Question: I'm trying to layout some html '<div>' elements to be like in the picture:

Problem here is . Setting it a fixed value or a percentage it will either leave empty space at the bottom or will bypass html height.
I tried setting it to 90% (10% is for #title) but it is not accurate deppending on client height;
What I have so far is this:
'''
body, html{ height: 100%; margin: 0px}
#container{ height: 90%; overflow: scroll;}
'''
Considering , is it possible to use css to fit '#title' and '#container' inside the html?
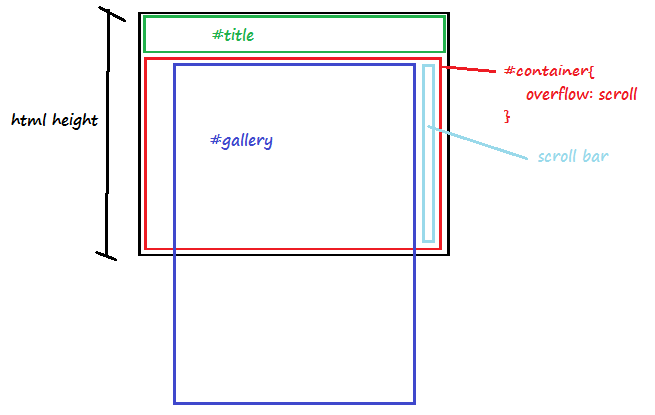
Answer: Two options, 'flex' display or the CSS 'calc' operator.
You could probably more easily solve this if you know what your header is going to be in any given circumstance. In that case, you use 'calc' like so:
'''
header {
height: 190px; /* Or whatever you'd like it to be */
}
.container {
height: calc(100% - 190px); /* Where 190px is whatever height the header is set to */
overflow: auto; /* Or scroll, if you want the scrollbar always visible */
}
'''
In the less ideal case, you need to use 'flex' for a flexbox display.
That would look something like this:
'''
body {
display: flex;
flex-direction: column;
flex-wrap: nowrap;
}
header {
height: 10%; /* Or whatever */
flex: none;
}
.container {
align-self: flex-end;
flex: 1 0 100%;
}
'''
Let's walk through that one. It's missing most of the vendor-specific stuff you need if you want broader support, but 'flex' displays are supported in almost all major browsers now.
we set 'body' to have 'display: flex' which informs the browser that this is a 'flex' layout. We also set the 'flex-direction' and 'flex-wrap'. These properties should be fairly self-explanatory.
we set the header to a fixed display. We do that via 'height: 10%' but the value could be whatever you want. The 'flex: none' tells the browser this element is immutable in context of the 'flex'. If you think of the display as a river, this is a stone sitting in the middle of it.
we set the container to align itself at the bottom of the page using 'align-self: flex-end'. This is so that it's always going to be at the bottom, regardless of other elements on the page. This isn't super important as we're not wrapping (set in the 'body' element) but we're covering bases here. The important part is 'flex: 1 0 100%'. Put simply this is saying:
1. Grow to a factor of 1 (100%) in relation to all other flexed elements (none in this simple case).
2. Don't shrink at all (shrink to a factor of 0).
3. Set a default height of 100% (or as close to it as possible).
Hope that helps!